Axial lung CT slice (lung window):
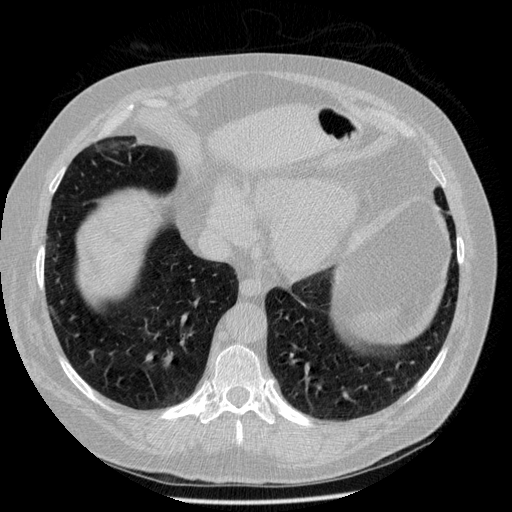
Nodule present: no